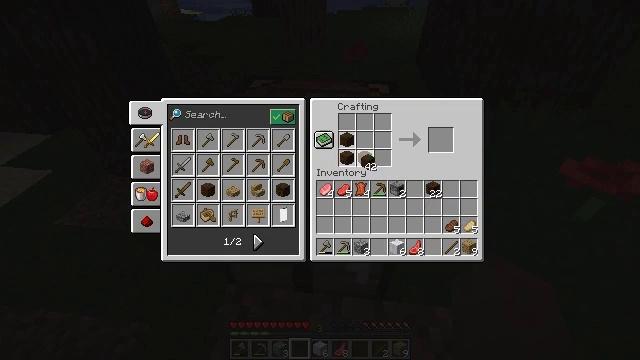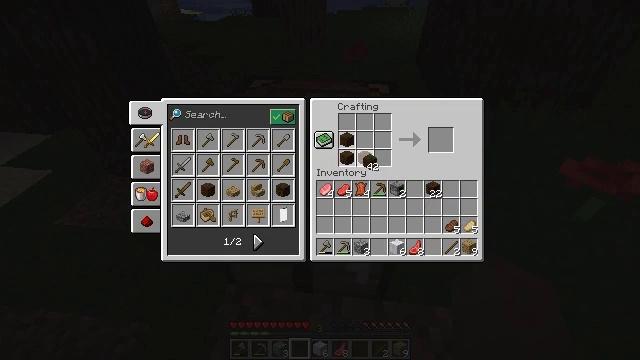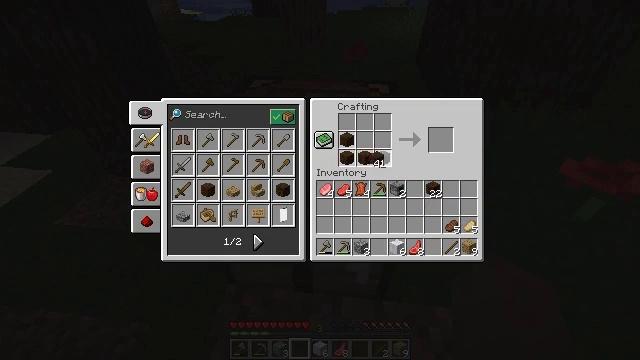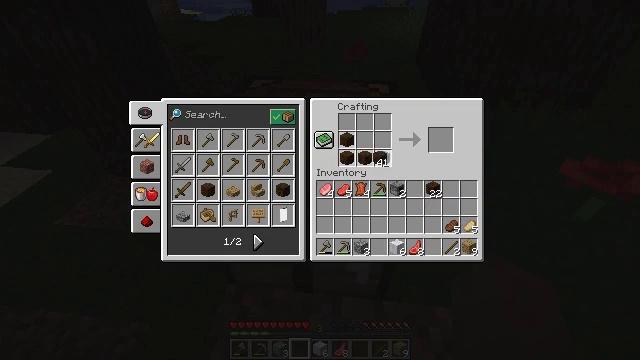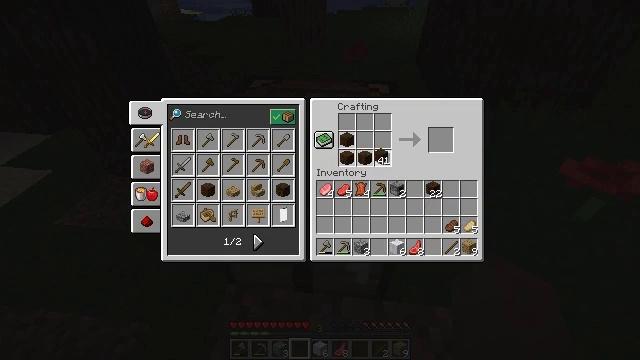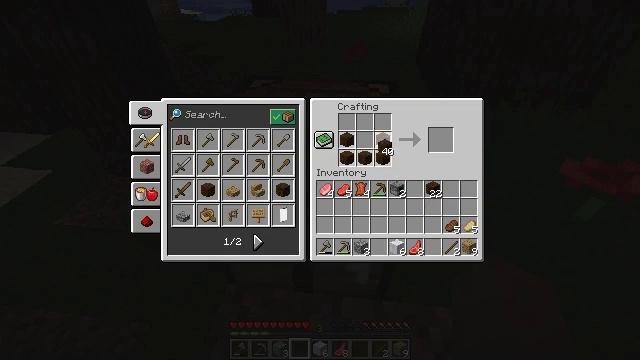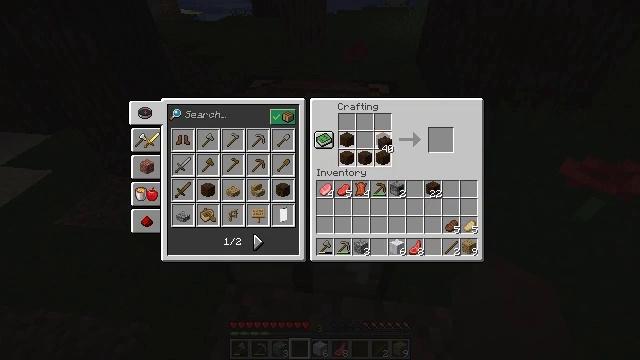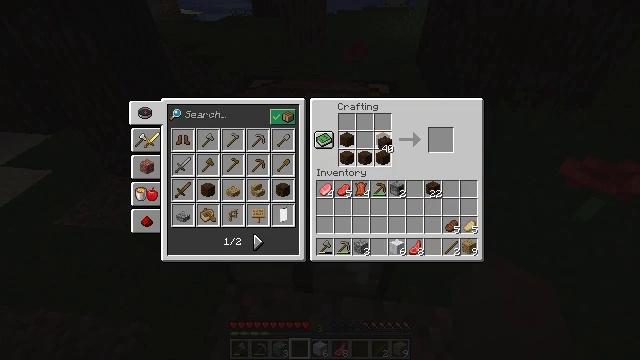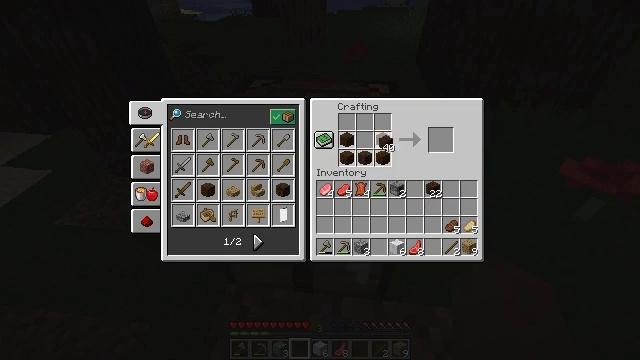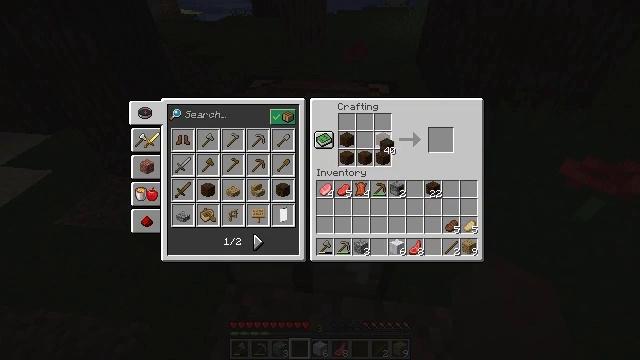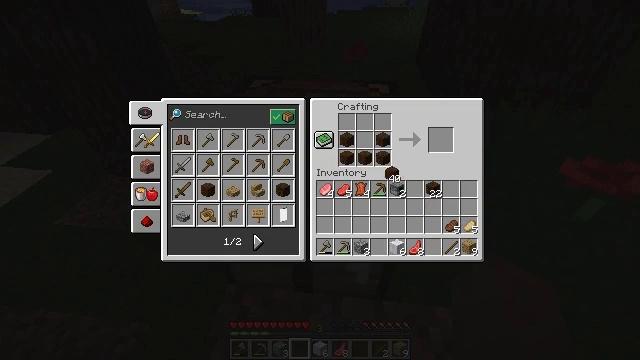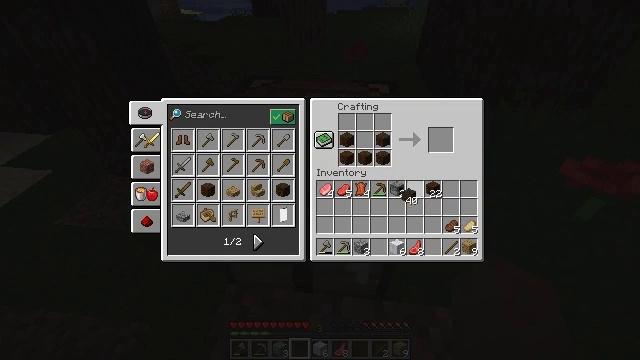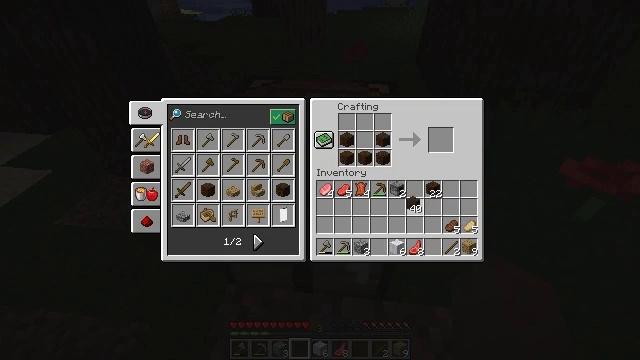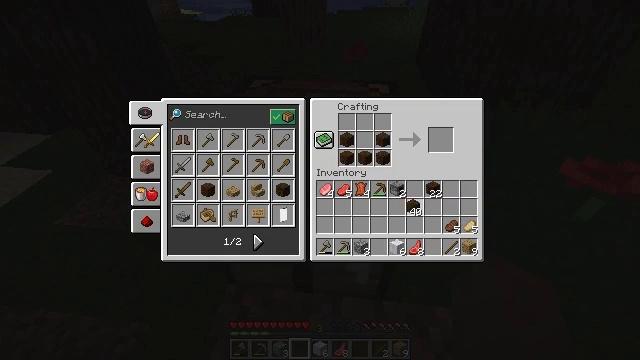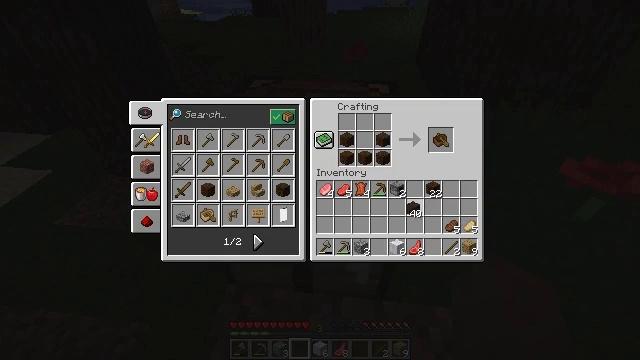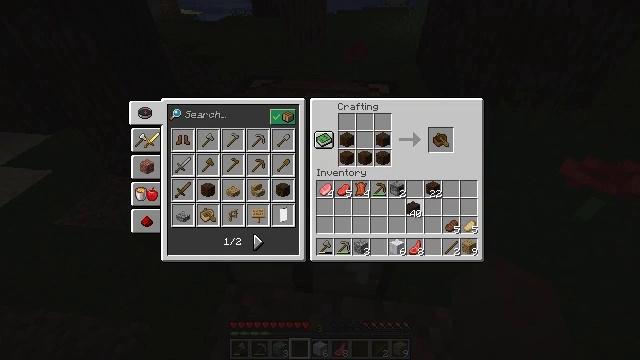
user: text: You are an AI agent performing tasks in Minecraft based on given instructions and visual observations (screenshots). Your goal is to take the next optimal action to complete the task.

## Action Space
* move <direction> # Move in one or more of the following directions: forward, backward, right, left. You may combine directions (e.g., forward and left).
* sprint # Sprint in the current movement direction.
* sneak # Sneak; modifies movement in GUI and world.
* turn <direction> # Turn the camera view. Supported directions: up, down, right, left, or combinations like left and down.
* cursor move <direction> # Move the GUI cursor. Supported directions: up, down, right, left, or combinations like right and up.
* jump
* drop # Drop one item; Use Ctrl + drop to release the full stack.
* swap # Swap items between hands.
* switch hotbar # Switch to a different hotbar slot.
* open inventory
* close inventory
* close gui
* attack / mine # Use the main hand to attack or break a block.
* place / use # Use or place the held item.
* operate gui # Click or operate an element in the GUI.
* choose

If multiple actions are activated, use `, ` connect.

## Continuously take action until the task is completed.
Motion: motion action
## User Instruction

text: Create a dark oak boat with dark oak planks.
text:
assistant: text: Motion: choose
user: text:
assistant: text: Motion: cursor move right, choose
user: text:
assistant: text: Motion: choose
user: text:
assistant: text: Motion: choose
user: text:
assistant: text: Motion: cursor move up, choose
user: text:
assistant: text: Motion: choose
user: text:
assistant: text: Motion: choose
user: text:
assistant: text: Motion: choose
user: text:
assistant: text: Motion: no_op
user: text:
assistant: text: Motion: cursor move down
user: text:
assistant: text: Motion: cursor move right and down
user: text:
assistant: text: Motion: cursor move down
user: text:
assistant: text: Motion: no_op
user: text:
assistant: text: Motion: operate gui
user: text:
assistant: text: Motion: operate gui
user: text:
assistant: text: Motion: no_op
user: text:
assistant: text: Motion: no_op
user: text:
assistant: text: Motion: cursor move up
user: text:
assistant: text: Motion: cursor move right and up
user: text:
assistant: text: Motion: cursor move up
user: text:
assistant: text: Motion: no_op
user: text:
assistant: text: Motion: sneak
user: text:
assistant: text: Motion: sneak
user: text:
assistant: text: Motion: sneak
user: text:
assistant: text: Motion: sneak
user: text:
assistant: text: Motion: sneak
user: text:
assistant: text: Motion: sneak, operate gui
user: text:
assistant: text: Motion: sneak, operate gui
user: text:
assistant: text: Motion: sneak, operate gui
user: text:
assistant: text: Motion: sneak